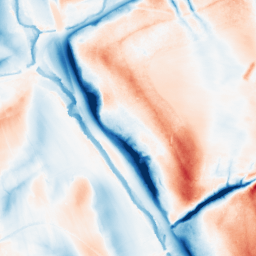
Category: classical
Decomposition family: gaussian_anisotropic
Decomposition parameters: sigma_x: 20
sigma_y: 2
Upsampling method: cubic_catmull_rom
Upsampling parameters: scale: 8
Upsampling scale: 8